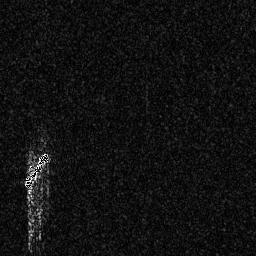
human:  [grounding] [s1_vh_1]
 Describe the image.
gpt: In the satellite image, there is  <ref>1 medium ship </ref> <box>[[8, 58, 19, 73, 0]]</box> located at left.